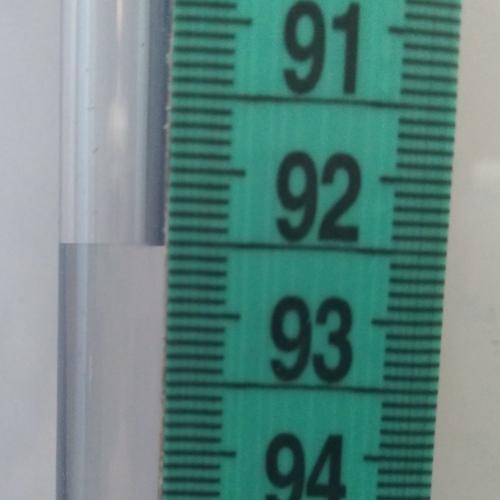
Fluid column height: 92.5 cm